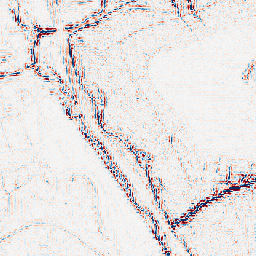
Category: wavelet
Decomposition family: wavelet_dwt
Decomposition parameters: wavelet: db2
level: 2
Upsampling method: bicubic_16x
Upsampling parameters: scale: 16
Upsampling scale: 16